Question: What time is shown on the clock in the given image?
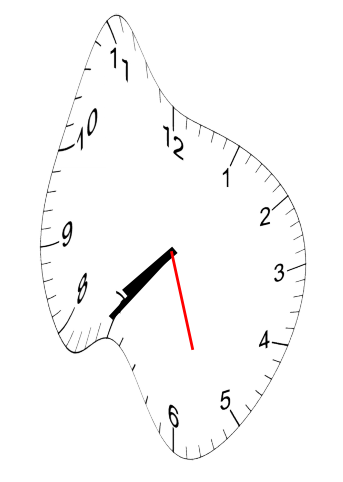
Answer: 07:36:27